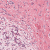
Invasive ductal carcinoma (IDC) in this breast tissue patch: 1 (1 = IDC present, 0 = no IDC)